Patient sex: M
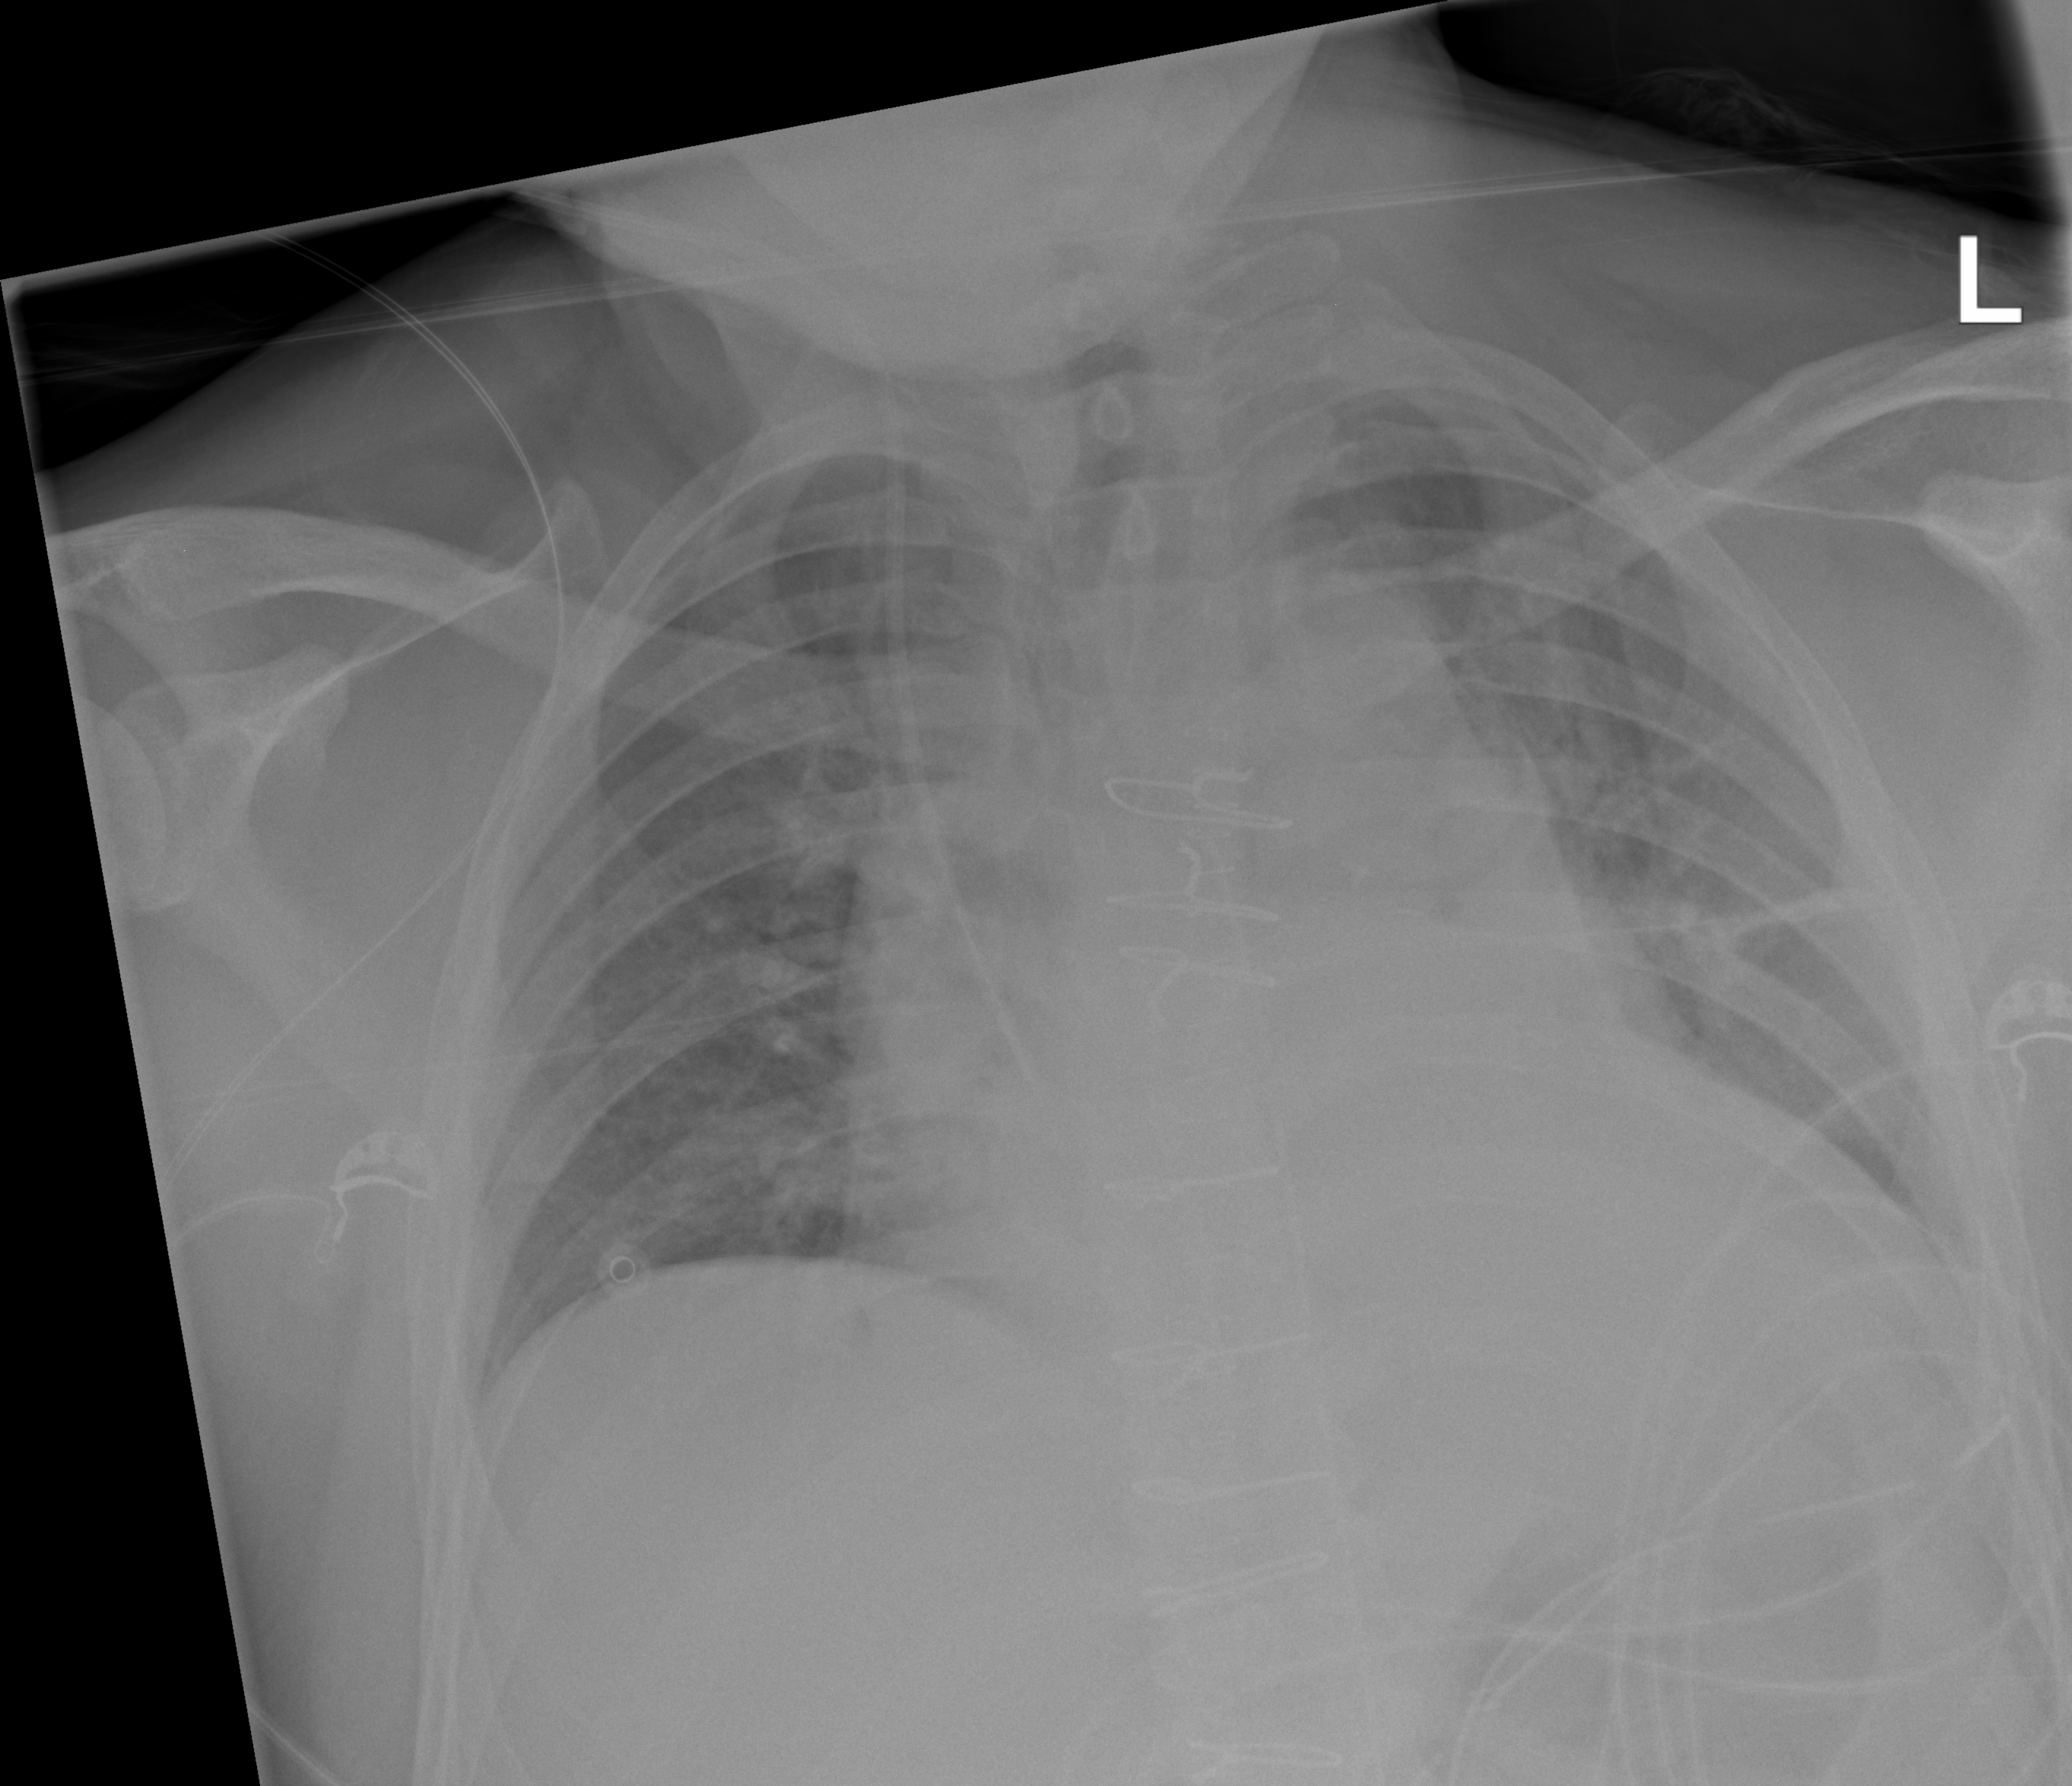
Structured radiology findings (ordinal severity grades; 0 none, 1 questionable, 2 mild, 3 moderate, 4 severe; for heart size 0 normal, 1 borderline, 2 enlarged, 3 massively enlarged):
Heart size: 2
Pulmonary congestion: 2
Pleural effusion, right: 1
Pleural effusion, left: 2
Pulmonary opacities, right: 1
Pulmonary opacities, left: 1
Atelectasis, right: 2
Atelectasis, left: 2